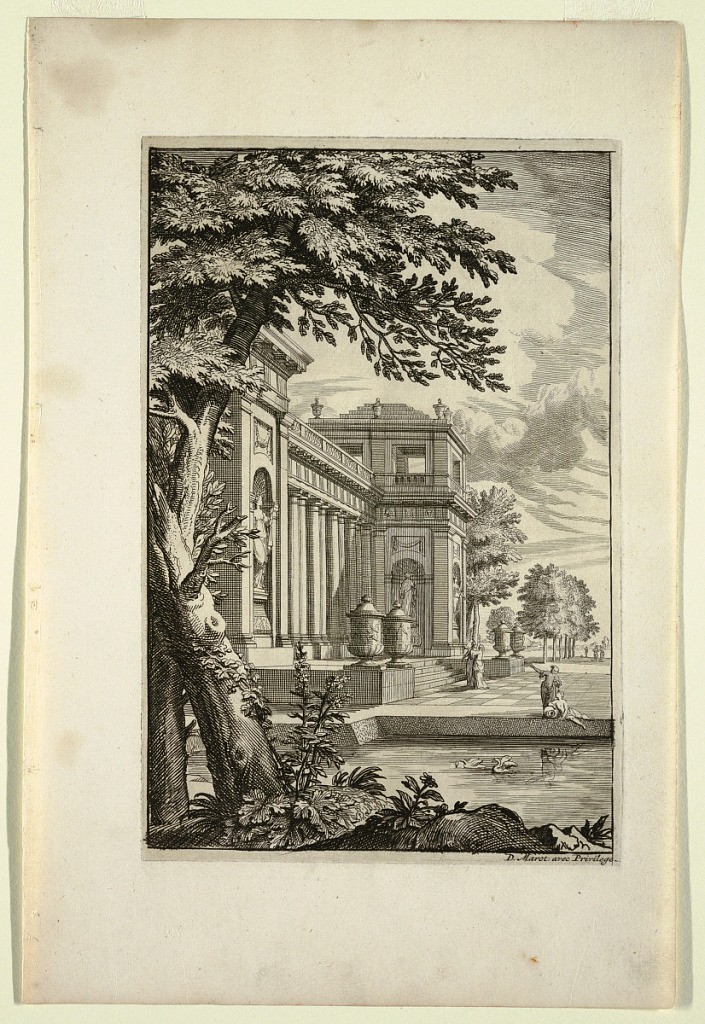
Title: Plate in Nouveaux Livre de Paysages (New Book of Landscapes)
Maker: Daniel Marot, French, active in the Netherlands and England, 1661–1752
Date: ca. 1700
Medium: Etching and engraving on white laid paper
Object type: Print
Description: At the left, there is a large building decorated with niches filled with statues, and amphorae. Surrounding the building is a manmade lake with swans. Trees can be seen throughout, including a large tree on the left. Female figures gesture at the building.